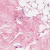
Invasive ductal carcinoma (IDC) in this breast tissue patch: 0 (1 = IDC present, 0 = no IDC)